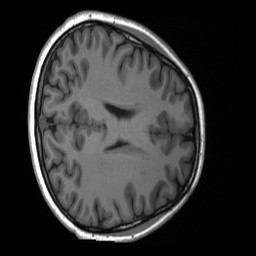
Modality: T1w
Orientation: axial
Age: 30
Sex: female
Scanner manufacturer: siemens
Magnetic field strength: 3 T
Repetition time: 2.4 s
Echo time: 0.00224 s